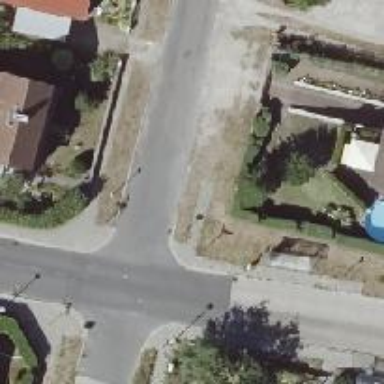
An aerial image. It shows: Smooth asphalt road in residential area.